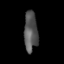
Tissue: lung
Cell type: Myeloid cells
Senescence score: 0.7477
Nuclear area (px): 533
Mean DAPI intensity: 86.482